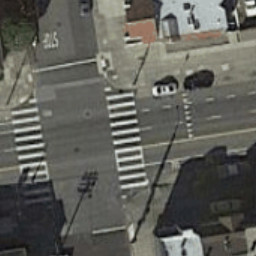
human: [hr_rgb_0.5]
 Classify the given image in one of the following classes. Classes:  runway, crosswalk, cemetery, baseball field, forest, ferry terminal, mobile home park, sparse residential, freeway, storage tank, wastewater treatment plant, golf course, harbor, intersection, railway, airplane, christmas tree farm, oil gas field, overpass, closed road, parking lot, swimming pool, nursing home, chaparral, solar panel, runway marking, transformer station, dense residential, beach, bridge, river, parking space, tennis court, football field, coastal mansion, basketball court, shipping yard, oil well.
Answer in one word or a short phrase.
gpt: crosswalk